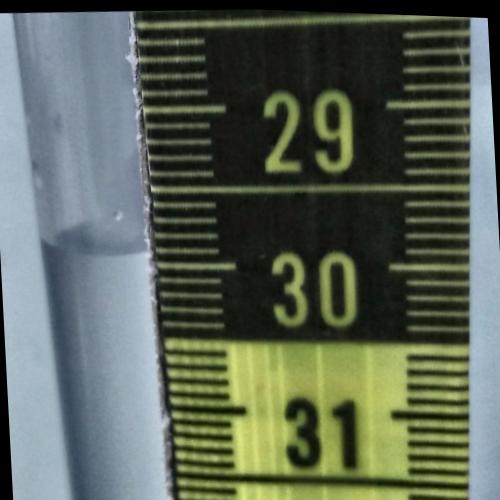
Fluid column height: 29.9 cm